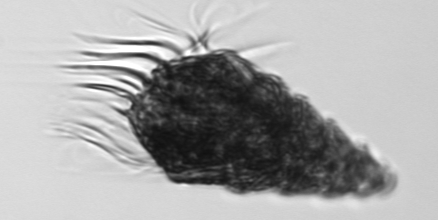
Label: Laboea_strobila